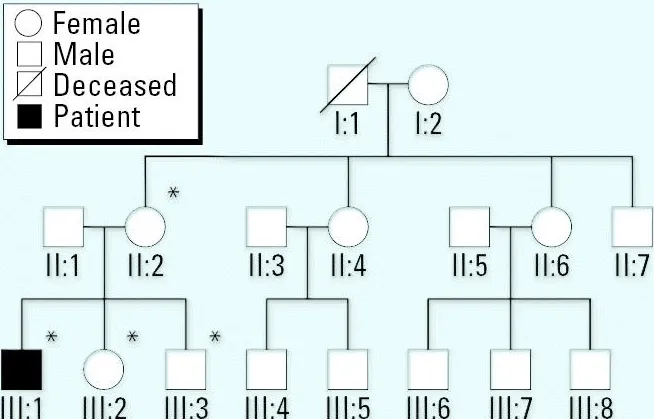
Three-generation reconstruction of the patient's maternal line. mtDNA analysis of the patient and his mother and siblings (asterisks) revealed the homoplasmic 11778/ND4 LHON mutation in all four of them; however, the patient was the only family member affected.
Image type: chart (chart)